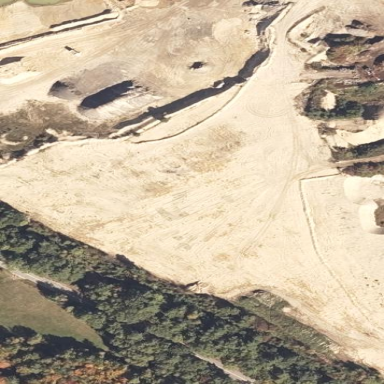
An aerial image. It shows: Quarry used for extracting aggregates.